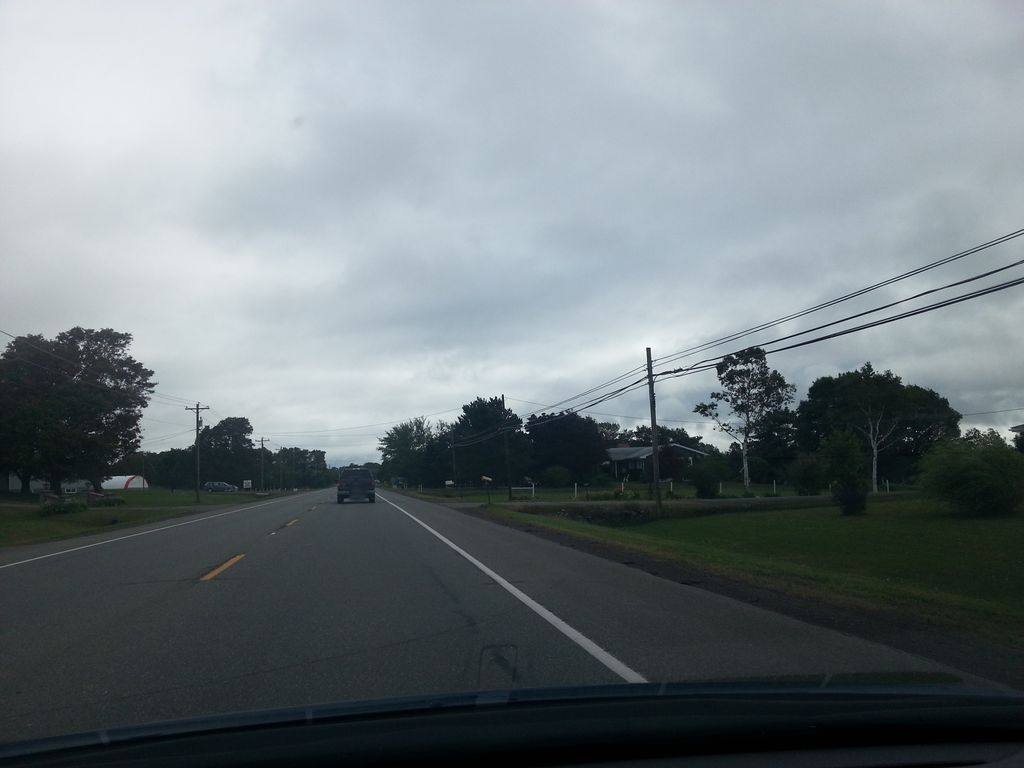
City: charlottetown